Field crop: tomato
Growth stage: 1
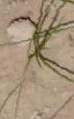
Species: cyperus